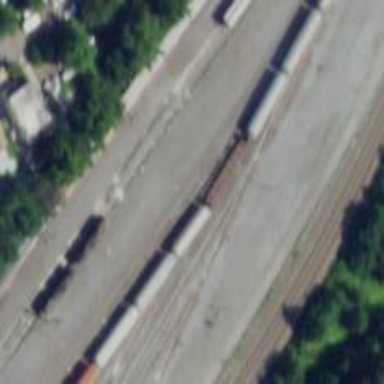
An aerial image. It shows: Railway yard.